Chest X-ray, PA view. Patient: 63 years old, sex F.
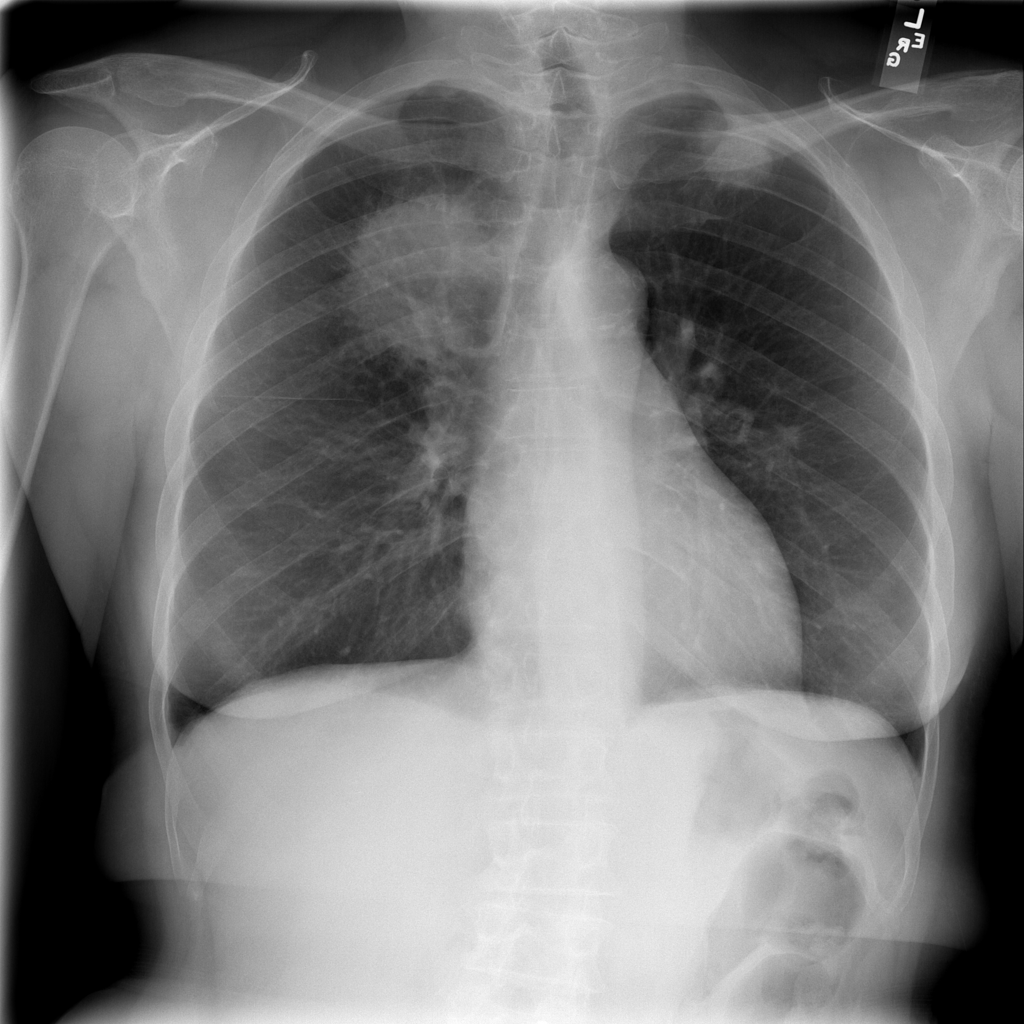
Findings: Mass